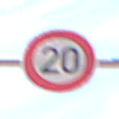
Verkehrszeichen: Geschwindigkeit20
Umgebung: Outdoor, Nature
Tageszeit: Midday
Wetter: PartlyCloudy
Licht: Natural
Jahreszeit: NotSpecified
Kontrast: HighContrast